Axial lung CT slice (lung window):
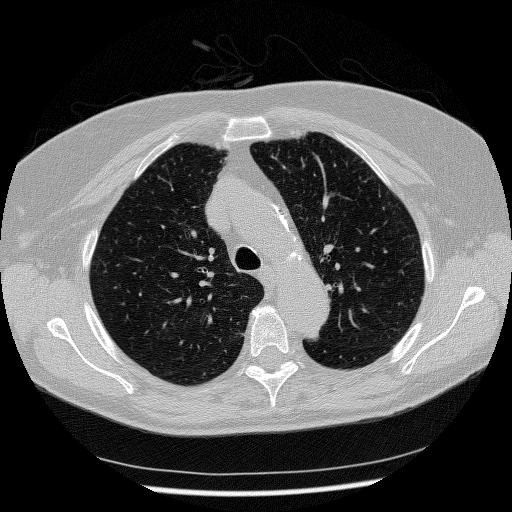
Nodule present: no